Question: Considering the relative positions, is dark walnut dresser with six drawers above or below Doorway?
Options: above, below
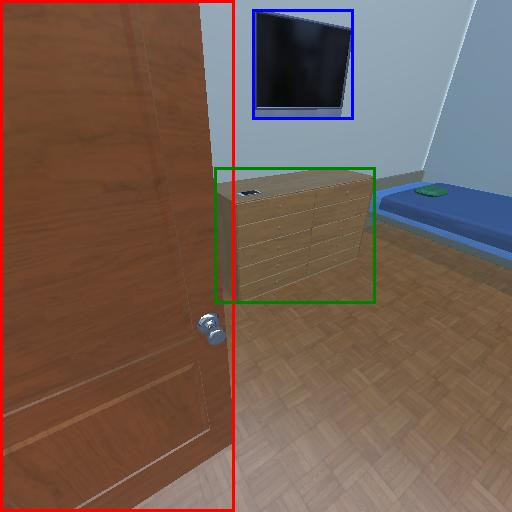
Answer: above